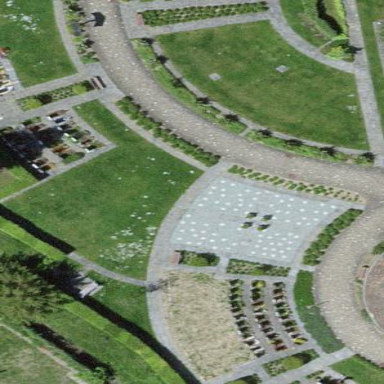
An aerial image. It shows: Grave yard.